Question:
The above image is the output of CSV file uploaded to an html page using JavaScript.
.
I have added a check-box to select each row,also I have added a button 'Send' to send the details to another web page(php). The details includes name and email address(only when it is checked) should pass to the other page. Is this possible?
URL for code for uploading:
<URL>
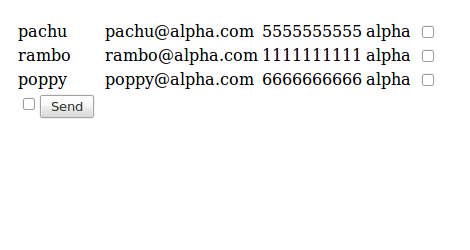
Answer: Using jQuery you can do something like this:
'''
jQuery('form').submit(function(e){
// prevent the form from actually submitting
e.preventDefault();
var rows = [];
// get a handle to the form, then all checked checkboxes
// then back up to the rows and loop through each
jQuery(this).find(':checkbox:checked').closest('tr').each(function(){
var row = [];
// loop through all the cells that don't have a checkbox
// and get their text
jQuery.find('td:not(:has(:checkbox))').each(function(){
row.push(jQuery(this).text());
});
// join all the cell text together, separated by commas (you should
// probably also wrap each cell with double quotes to make sure
// commas in the text don't break the CSV)
rows.push(row.join(','));
});
// join all the rows together using new lines as separators
var csv = rows.join('
');
// do what ya need to with the new CSV data, such as AJAXing it back
// to the server or submitting it as part of the form
});
'''